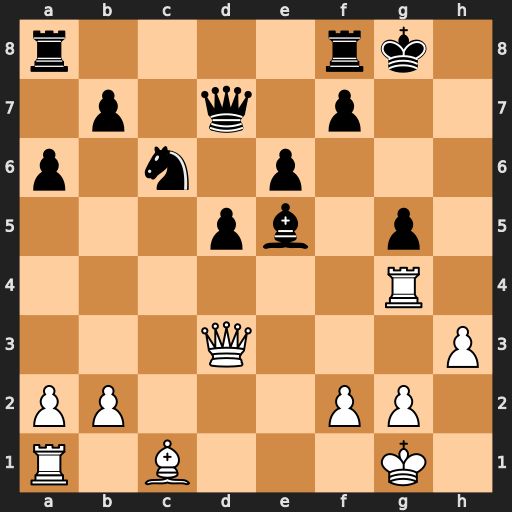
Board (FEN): r4rk1/1p1q1p2/p1n1p3/3pb1p1/6R1/3Q3P/PP3PP1/R1B3K1
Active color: w
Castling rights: -
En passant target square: -
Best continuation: Bxg5 f5 Bf6+ Kh7 Rh4+ Kg6 Bxe5 Nxe5 Qg3+